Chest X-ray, AP view. Patient: 55 years old, sex M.
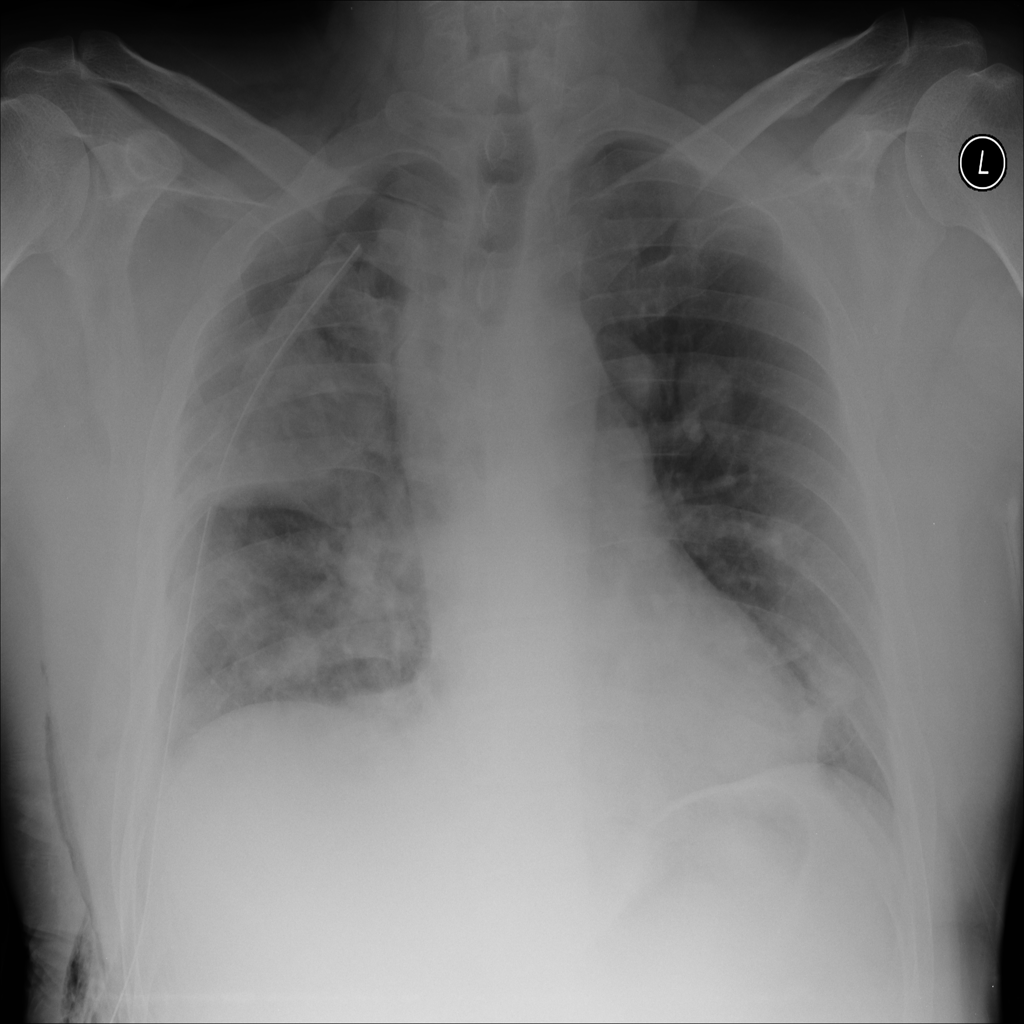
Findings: Mass, Pneumothorax